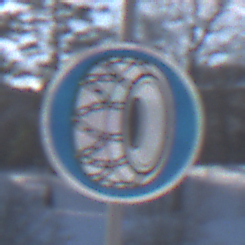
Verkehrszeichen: SchneekettenVorgeschrieben
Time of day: MorningAfternoon
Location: Outdoor (Nature)
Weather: PartlyCloudy
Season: Winter
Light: Natural